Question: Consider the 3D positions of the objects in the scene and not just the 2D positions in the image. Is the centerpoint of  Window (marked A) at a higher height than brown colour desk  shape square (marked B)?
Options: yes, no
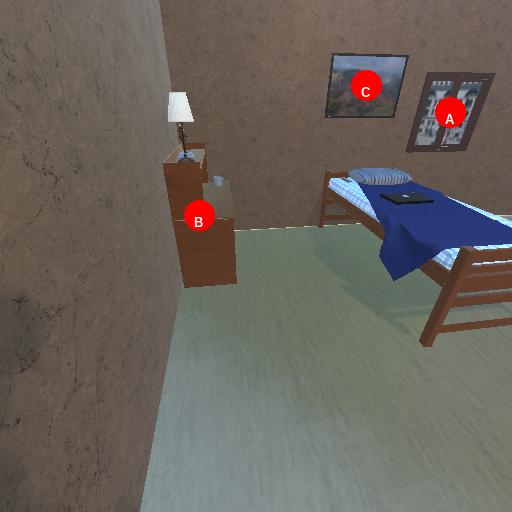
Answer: yes